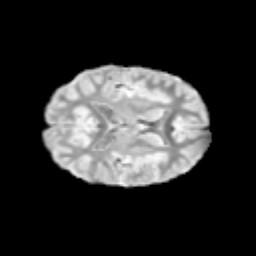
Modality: T2w
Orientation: axial
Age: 12
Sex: male
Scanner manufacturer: siemens
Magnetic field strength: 3 T
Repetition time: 3.8 s
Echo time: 0.07 s